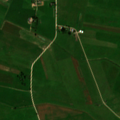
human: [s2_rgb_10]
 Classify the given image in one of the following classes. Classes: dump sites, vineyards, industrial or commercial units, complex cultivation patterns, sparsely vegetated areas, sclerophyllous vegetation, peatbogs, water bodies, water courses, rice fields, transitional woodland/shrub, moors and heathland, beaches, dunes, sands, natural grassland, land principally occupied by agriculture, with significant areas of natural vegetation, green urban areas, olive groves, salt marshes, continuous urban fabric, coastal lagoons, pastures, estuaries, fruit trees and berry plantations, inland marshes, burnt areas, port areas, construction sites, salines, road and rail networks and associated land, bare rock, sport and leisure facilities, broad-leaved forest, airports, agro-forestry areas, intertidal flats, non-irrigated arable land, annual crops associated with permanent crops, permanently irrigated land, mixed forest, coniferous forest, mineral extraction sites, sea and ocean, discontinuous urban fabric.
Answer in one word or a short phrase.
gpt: discontinuous urban fabric, non-irrigated arable land, complex cultivation patterns